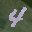
Label: 4